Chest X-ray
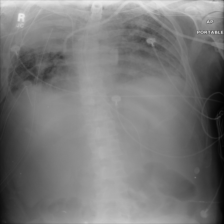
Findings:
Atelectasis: negative
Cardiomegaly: negative
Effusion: negative
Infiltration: negative
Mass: negative
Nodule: negative
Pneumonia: negative
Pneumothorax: negative
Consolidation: negative
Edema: negative
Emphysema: negative
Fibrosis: negative
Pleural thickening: negative
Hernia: negative